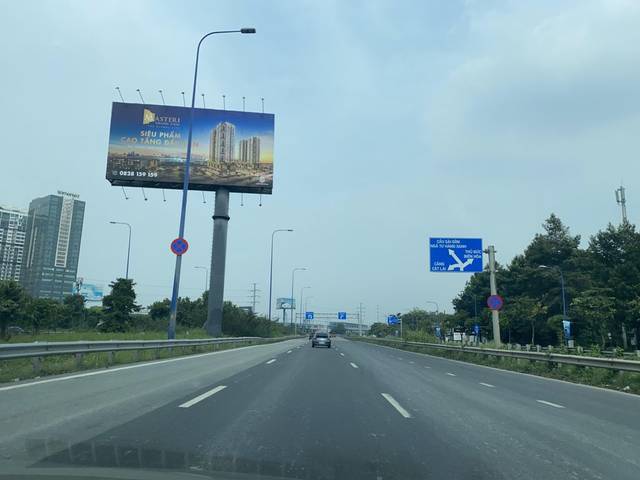
Region: Vietnam
Coordinates: 10.802, 106.754